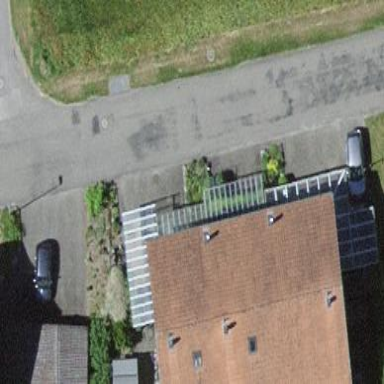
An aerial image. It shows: Terrace building.